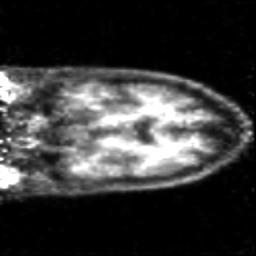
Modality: PET
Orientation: coronal
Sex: male
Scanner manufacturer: siemens